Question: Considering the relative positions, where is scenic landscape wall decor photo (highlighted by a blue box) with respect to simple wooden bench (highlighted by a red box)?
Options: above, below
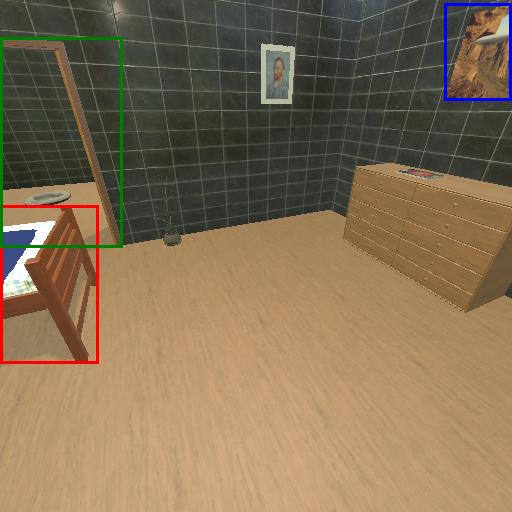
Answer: above